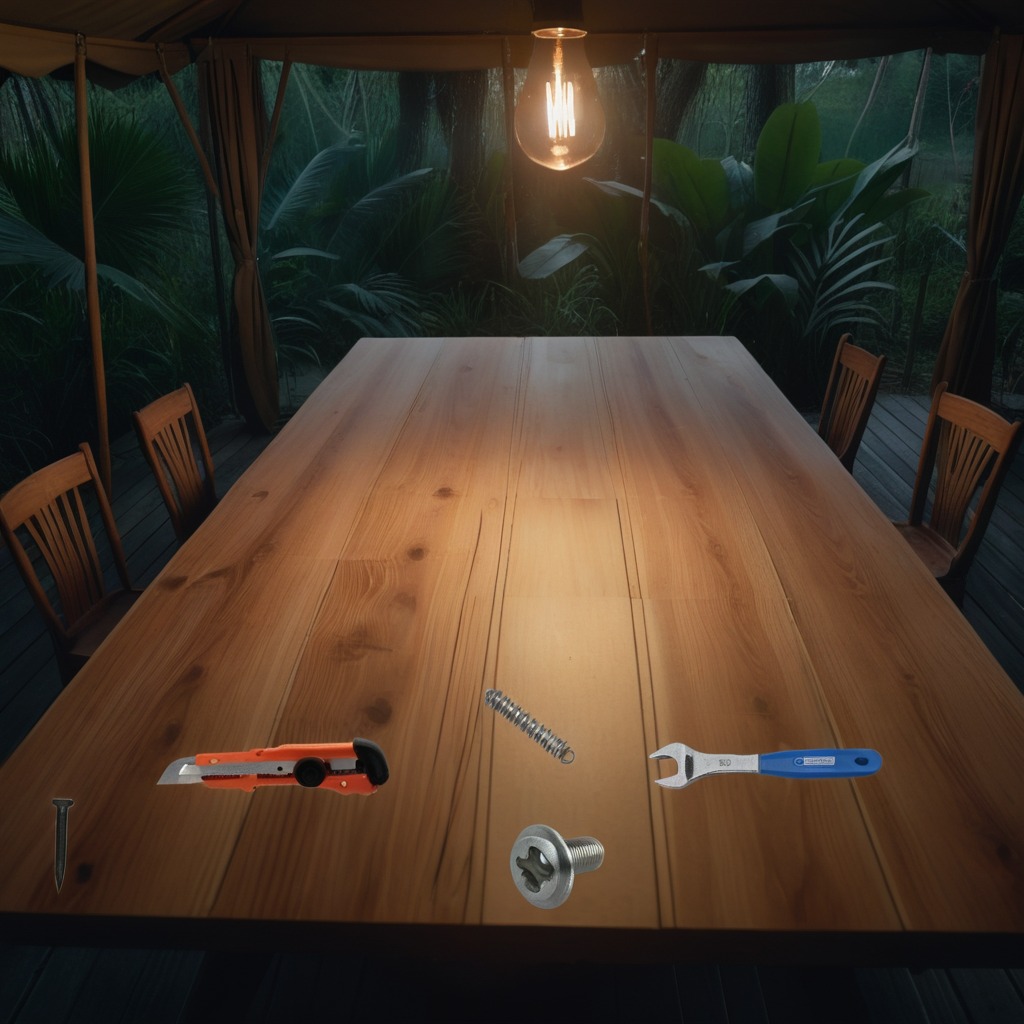
A utility knife, a metal machine screw, an iron nail, a coiled metal spring, and a wrench are lying on a wooden table inside a jungle field workshop tent at night.